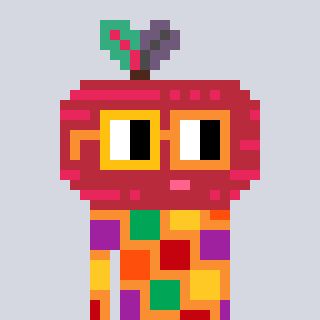
a pixel art character with square yellow and orange glasses, a beet-shaped head and a orange-colored body on a cool background